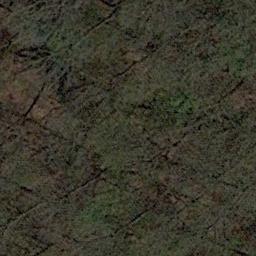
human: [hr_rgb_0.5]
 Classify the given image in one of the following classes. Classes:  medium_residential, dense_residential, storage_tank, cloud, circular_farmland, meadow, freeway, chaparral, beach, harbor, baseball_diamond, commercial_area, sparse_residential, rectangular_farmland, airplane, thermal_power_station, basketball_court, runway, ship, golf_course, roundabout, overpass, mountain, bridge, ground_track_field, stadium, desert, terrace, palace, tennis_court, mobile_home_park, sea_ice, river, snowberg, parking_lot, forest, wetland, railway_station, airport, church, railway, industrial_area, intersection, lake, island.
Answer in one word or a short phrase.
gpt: forest